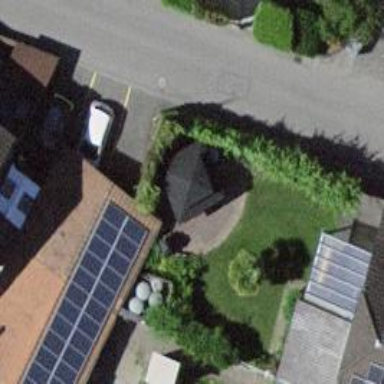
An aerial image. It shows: Garage.